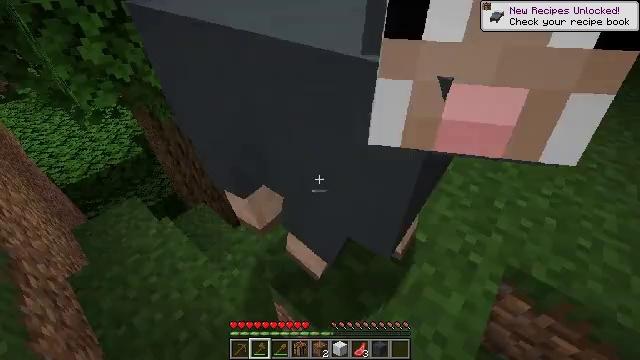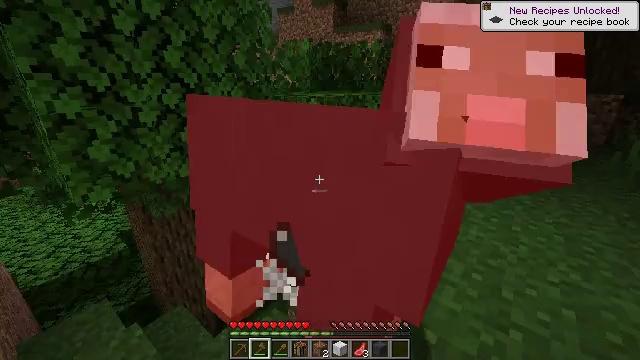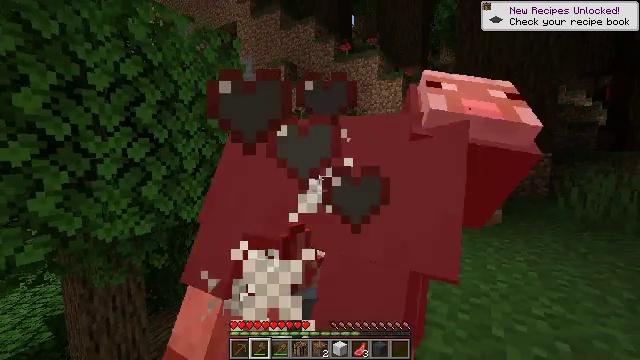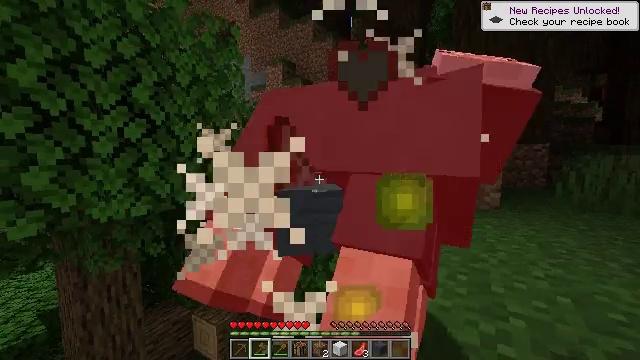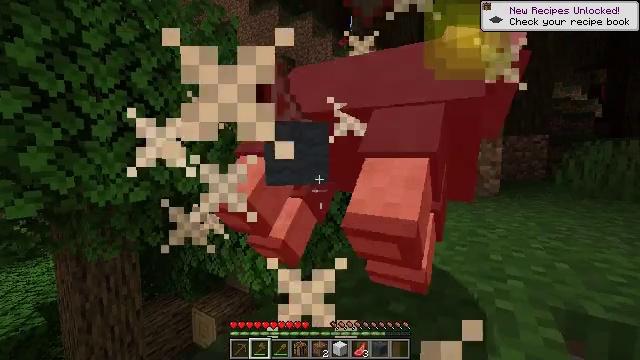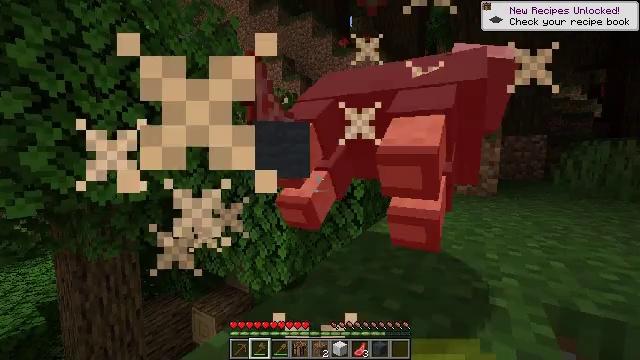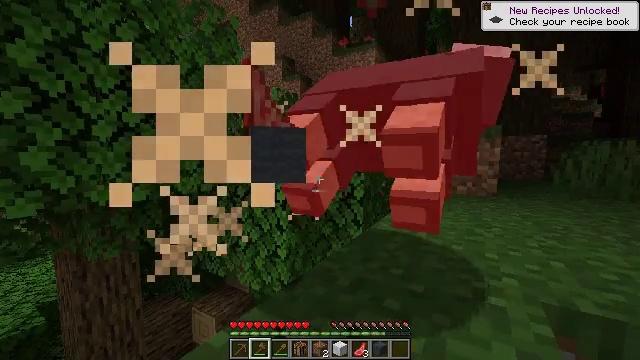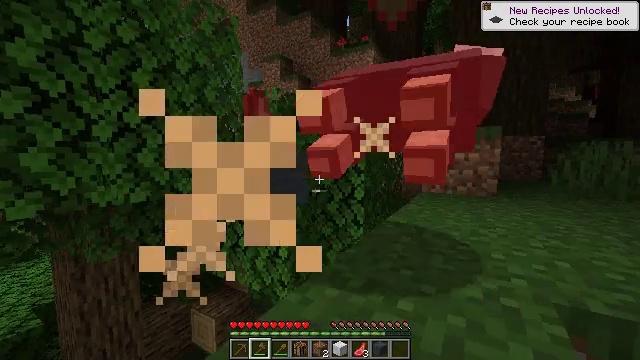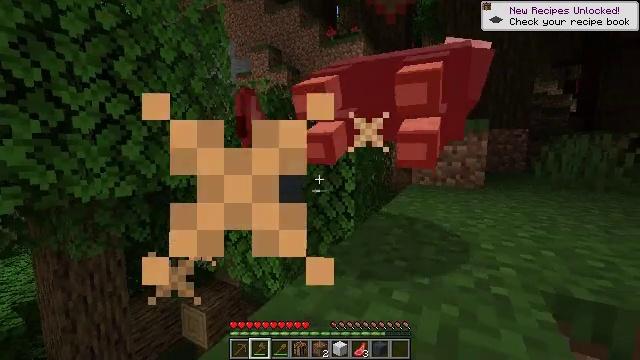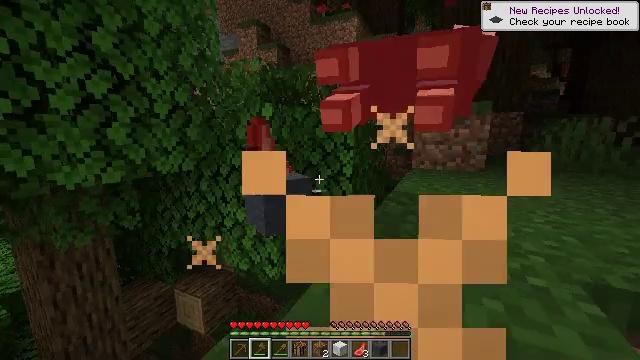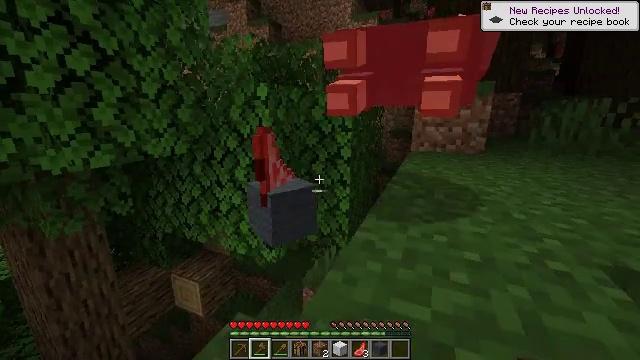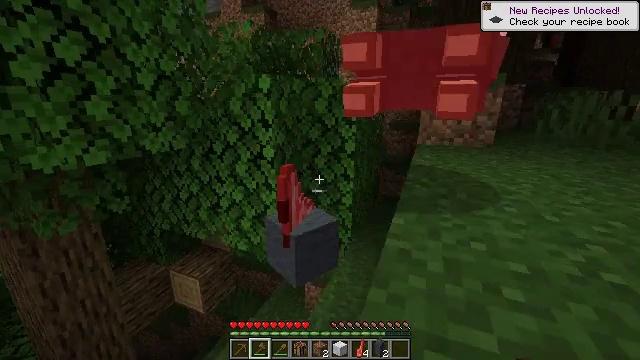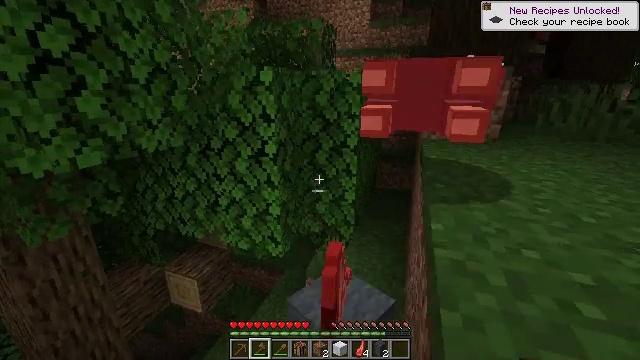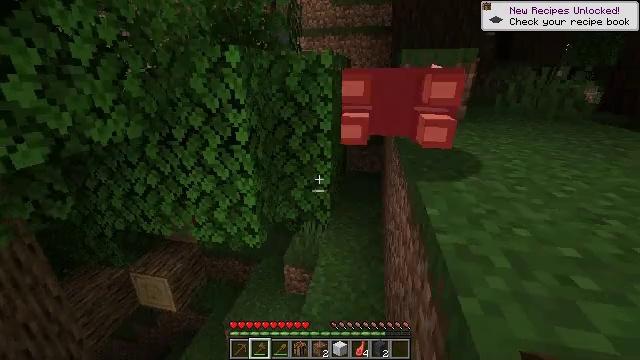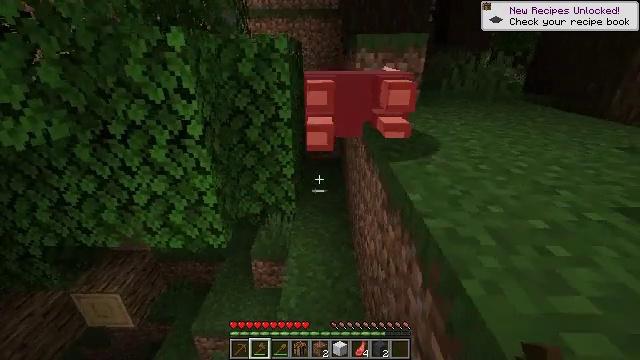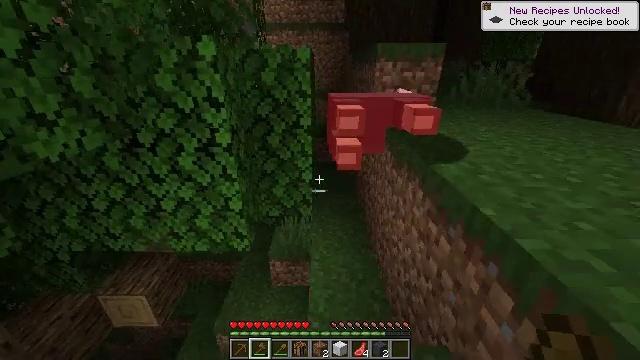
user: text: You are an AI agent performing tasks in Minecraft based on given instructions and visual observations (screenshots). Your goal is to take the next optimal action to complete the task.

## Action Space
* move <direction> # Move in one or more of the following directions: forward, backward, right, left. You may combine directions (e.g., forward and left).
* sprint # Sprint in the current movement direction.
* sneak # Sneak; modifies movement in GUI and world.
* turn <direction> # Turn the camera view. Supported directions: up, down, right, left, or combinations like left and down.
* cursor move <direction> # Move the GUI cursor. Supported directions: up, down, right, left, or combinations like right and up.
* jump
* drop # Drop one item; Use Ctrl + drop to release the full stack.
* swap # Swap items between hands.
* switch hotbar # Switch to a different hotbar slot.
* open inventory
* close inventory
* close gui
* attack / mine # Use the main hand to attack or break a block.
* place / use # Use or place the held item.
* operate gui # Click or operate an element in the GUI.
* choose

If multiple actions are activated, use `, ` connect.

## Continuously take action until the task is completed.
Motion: motion action
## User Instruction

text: Collect peony flowers for dye.
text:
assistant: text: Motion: turn right and up
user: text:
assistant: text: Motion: turn right and up
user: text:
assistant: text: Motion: no_op
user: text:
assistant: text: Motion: no_op
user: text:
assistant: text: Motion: no_op
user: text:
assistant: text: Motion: no_op
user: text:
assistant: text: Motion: move left
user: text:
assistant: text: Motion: move forward and move left, turn right and down
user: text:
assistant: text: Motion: move forward and move left, turn right and down
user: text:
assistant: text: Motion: move forward and move left, turn right and down
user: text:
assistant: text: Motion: move forward and move left, turn right and down
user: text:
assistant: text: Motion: move forward and move left, sprint, turn right and down
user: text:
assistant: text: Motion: move forward and move left, sprint, turn right and down
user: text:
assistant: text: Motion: move forward and move left, sprint, turn right and down
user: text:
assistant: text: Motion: move forward and move left, sprint
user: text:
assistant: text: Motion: move forward and move left, sprint
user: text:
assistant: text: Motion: move forward, sprint
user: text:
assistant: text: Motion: move forward, sprint, turn right and down
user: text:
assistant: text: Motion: move forward, sprint, turn right and down
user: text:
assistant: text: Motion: move forward, turn right and down
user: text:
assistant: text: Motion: move forward, turn right and down
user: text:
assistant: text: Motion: move forward, turn right and up
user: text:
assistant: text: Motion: move forward, turn right and up
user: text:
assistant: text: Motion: move forward, turn right and up
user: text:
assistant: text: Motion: turn right and up
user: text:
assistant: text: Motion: turn right and up
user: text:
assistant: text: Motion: turn right and up
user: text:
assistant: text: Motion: turn right
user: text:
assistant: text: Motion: no_op
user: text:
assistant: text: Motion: no_op